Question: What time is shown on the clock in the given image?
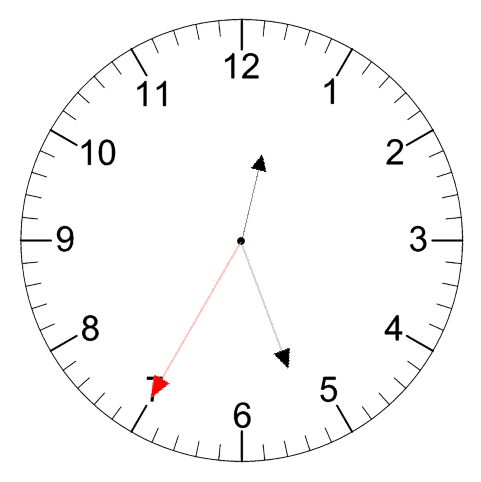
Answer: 12:26:35